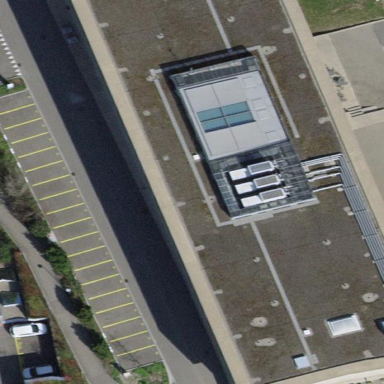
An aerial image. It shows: Building that houses research institute.